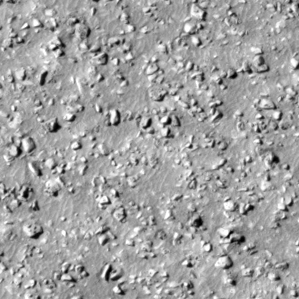
Label: non_frost